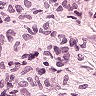
Metastatic tissue present: no